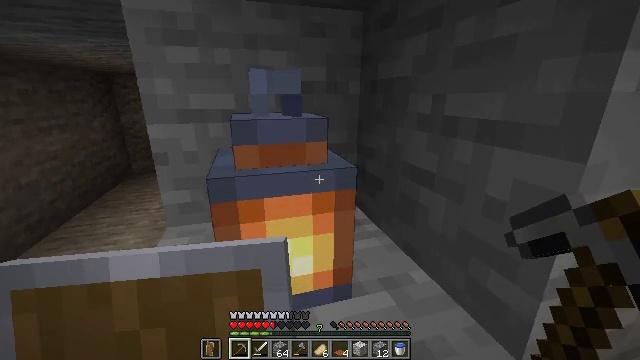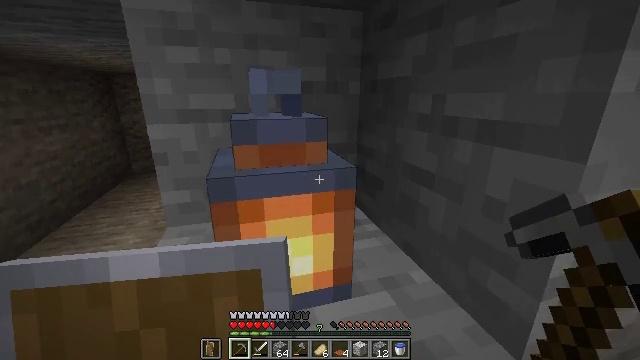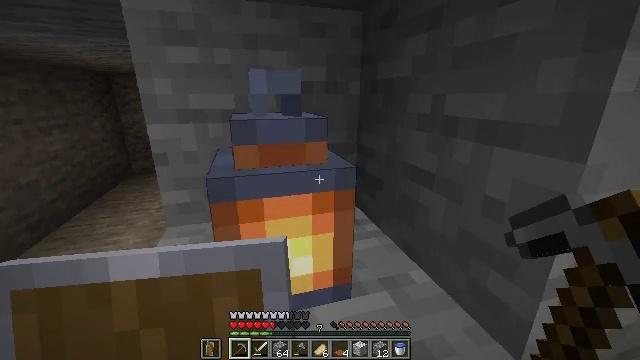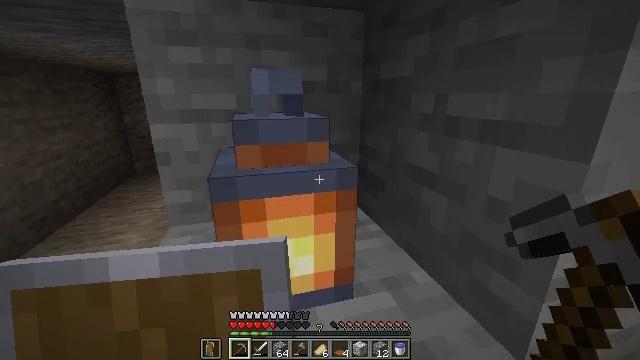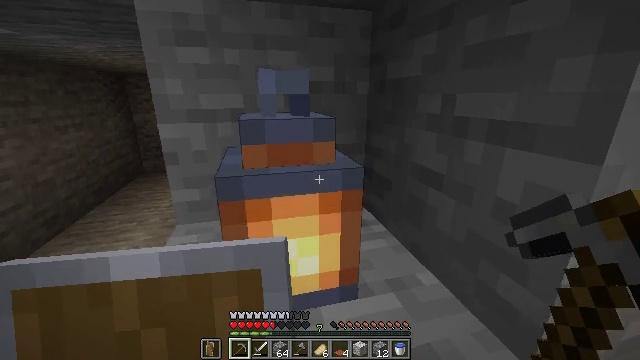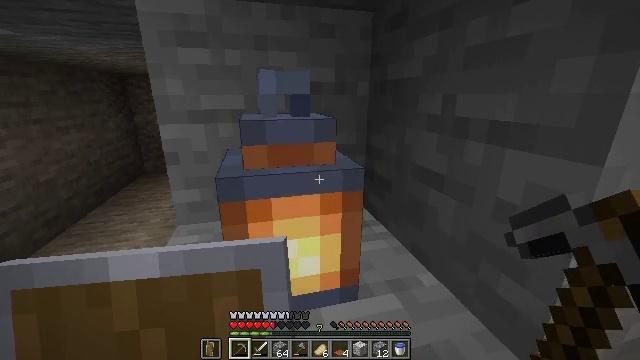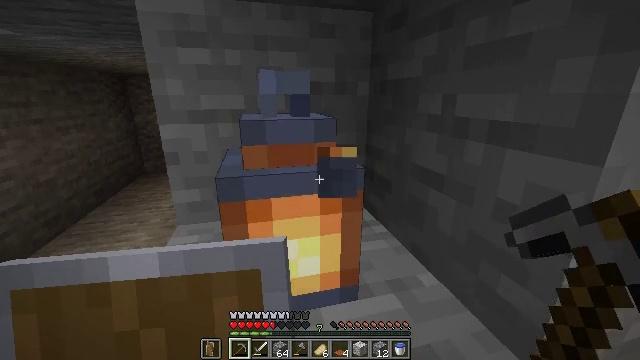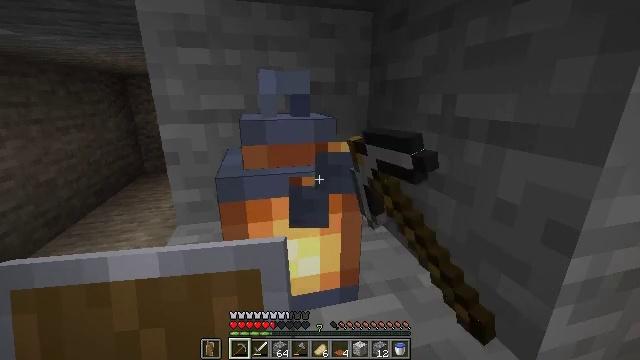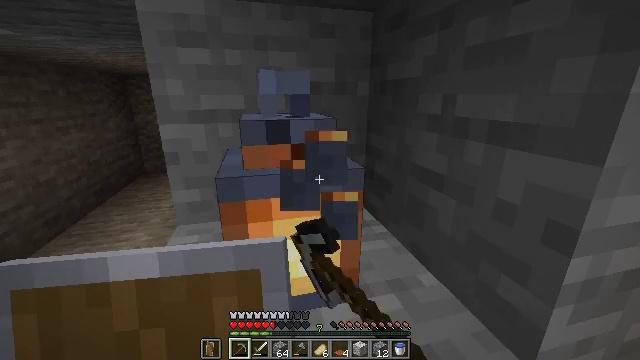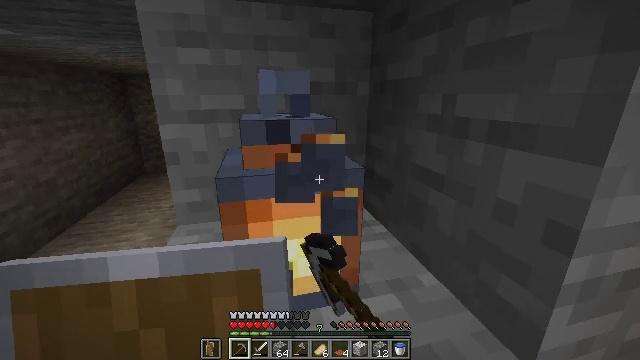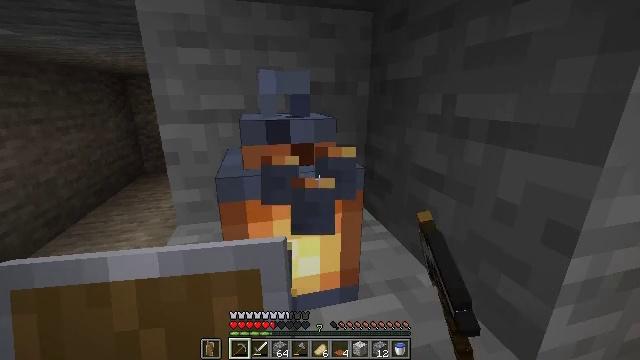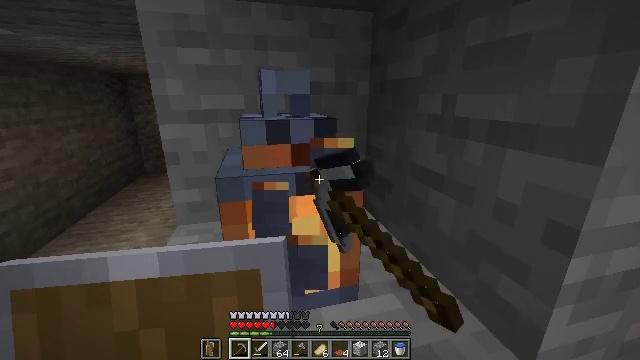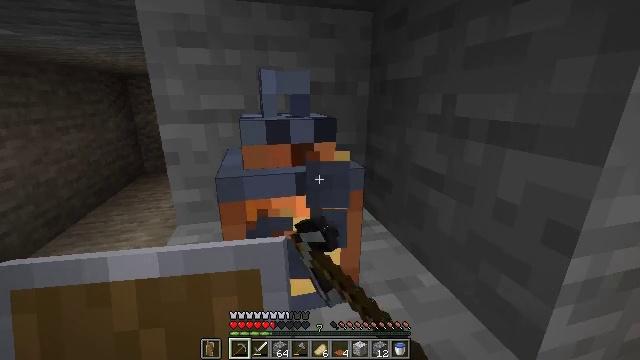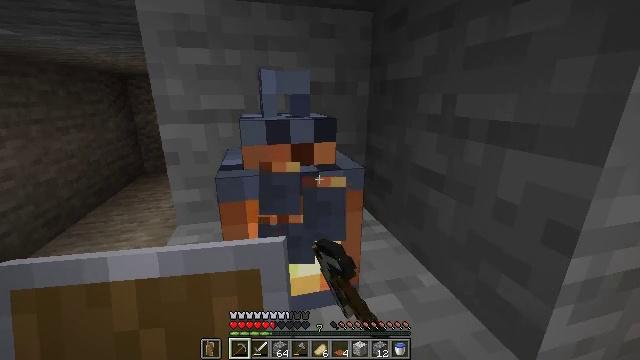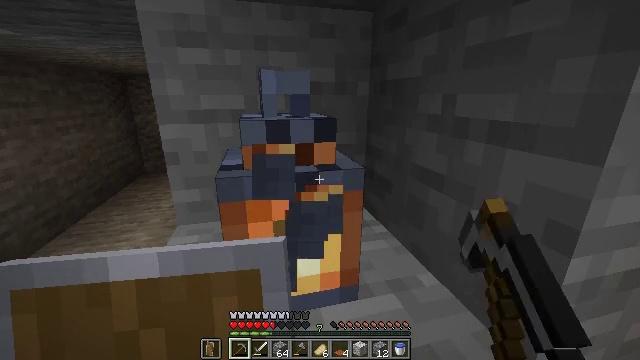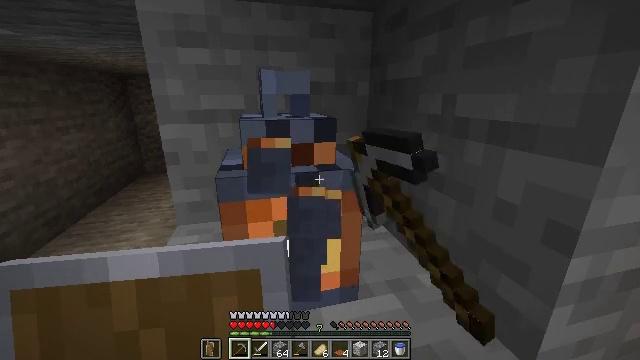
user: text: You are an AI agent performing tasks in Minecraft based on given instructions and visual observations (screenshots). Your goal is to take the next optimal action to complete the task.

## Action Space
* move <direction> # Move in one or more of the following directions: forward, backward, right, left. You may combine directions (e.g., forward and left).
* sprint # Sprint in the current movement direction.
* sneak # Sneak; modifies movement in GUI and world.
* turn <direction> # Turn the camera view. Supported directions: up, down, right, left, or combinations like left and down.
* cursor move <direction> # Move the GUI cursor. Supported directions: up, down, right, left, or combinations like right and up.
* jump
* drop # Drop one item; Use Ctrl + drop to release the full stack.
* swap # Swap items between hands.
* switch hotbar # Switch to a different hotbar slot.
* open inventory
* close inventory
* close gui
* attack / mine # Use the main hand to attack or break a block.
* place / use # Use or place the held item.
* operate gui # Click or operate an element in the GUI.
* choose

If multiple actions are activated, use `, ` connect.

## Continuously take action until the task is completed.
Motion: motion action
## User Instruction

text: Gather the lantern to use it later.
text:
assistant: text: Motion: no_op
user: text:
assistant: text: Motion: no_op
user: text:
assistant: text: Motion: no_op
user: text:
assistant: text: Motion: turn left
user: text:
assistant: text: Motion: no_op
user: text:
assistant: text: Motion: attack / mine
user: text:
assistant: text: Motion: attack / mine
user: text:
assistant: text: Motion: attack / mine
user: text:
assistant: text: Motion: attack / mine
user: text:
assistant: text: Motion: attack / mine
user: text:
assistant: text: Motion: attack / mine
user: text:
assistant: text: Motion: attack / mine
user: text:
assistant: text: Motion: attack / mine
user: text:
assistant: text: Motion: attack / mine
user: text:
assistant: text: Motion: attack / mine
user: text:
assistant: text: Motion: attack / mine
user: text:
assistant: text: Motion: attack / mine
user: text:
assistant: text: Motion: attack / mine
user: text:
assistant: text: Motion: attack / mine
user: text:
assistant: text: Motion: attack / mine
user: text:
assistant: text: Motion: attack / mine
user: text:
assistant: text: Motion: attack / mine
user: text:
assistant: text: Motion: attack / mine
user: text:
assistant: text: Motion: attack / mine
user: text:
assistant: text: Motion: attack / mine
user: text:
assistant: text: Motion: attack / mine
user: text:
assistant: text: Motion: attack / mine
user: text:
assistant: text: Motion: attack / mine
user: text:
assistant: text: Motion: attack / mine
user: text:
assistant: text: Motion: attack / mine